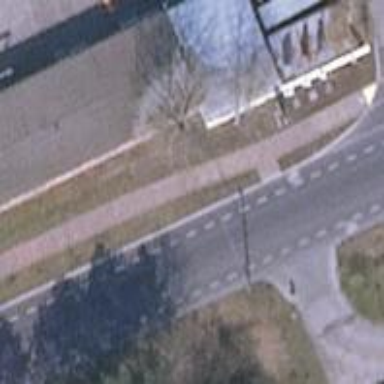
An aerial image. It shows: Residential road with soft lane designated for cyclists.